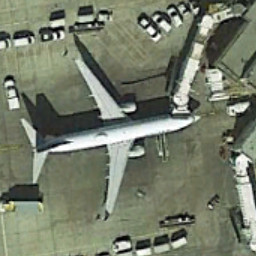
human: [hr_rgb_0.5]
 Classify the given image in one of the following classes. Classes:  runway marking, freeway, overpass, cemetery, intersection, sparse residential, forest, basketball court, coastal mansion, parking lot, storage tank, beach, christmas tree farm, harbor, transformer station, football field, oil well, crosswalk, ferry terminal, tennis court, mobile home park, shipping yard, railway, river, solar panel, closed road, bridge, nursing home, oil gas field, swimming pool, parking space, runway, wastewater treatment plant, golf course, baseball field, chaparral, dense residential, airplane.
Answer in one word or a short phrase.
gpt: airplane